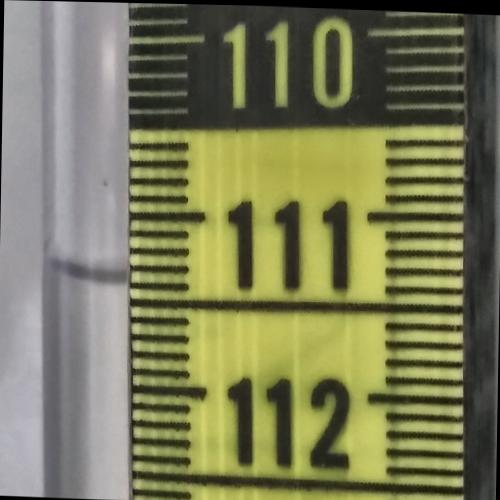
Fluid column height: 111.4 cm